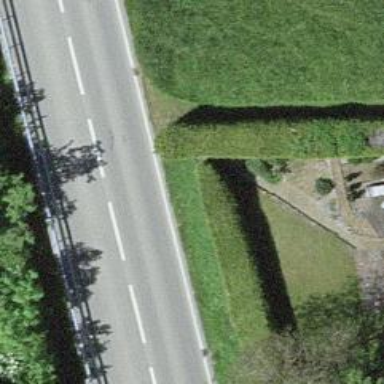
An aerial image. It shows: Hedge barrier.